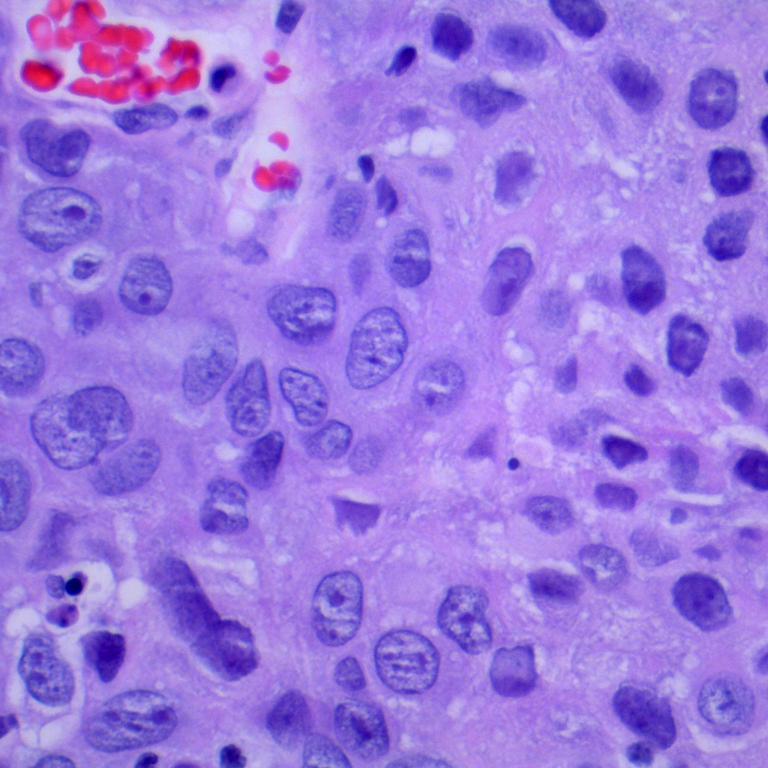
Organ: lung
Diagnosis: squamous carcinomas